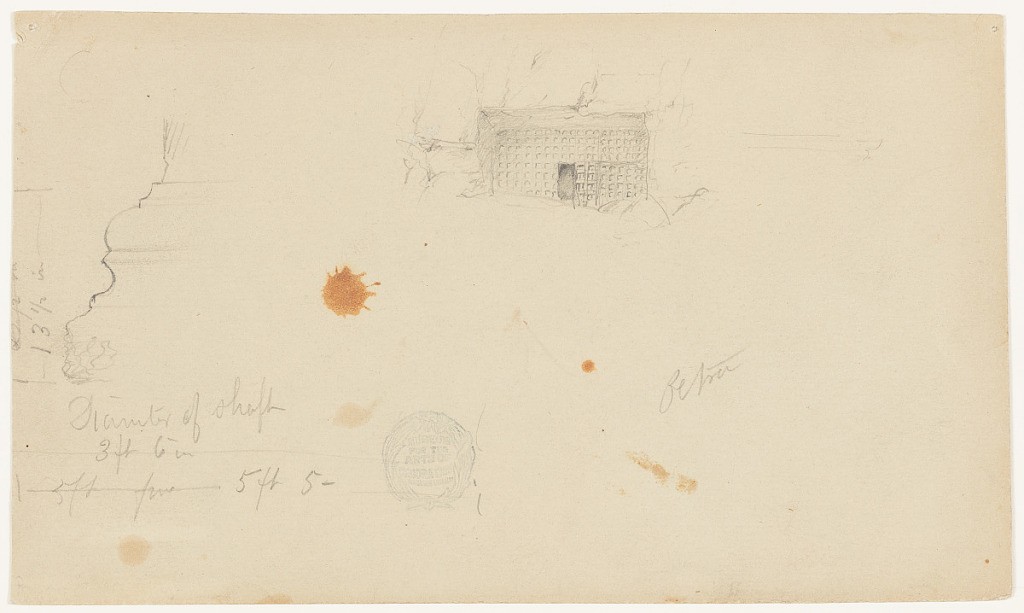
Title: Architectural Studies, Petra
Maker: Frederic Edwin Church, American, 1826–1900
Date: February 1868
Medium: Graphite on gray-green wove paper
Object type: Drawing
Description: Architectural studies around Petra, in present-day Jordan, showing the contour of a column base, at left, and a structure carved into a stone cliff face, defined by the latticework of recessed, rectilinear pigeon holes across its facade.